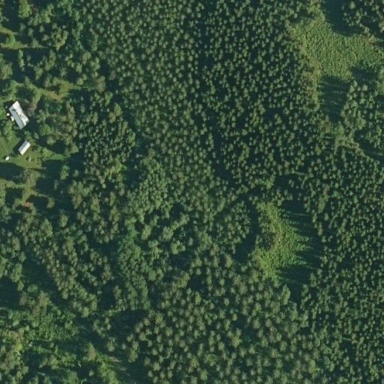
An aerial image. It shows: Forest area.